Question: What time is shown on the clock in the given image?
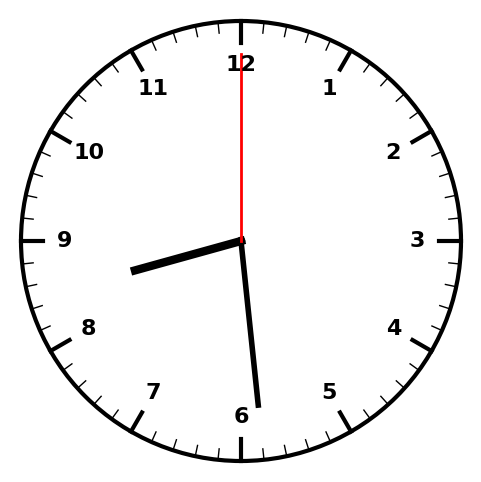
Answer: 08:29:00